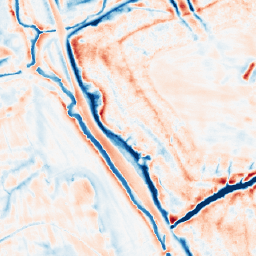
Category: edge_preserving
Decomposition family: bilateral
Decomposition parameters: d: 21
sigma_color: 100
sigma_space: 75
Upsampling method: area
Upsampling parameters: scale: 2
Upsampling scale: 2